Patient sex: F
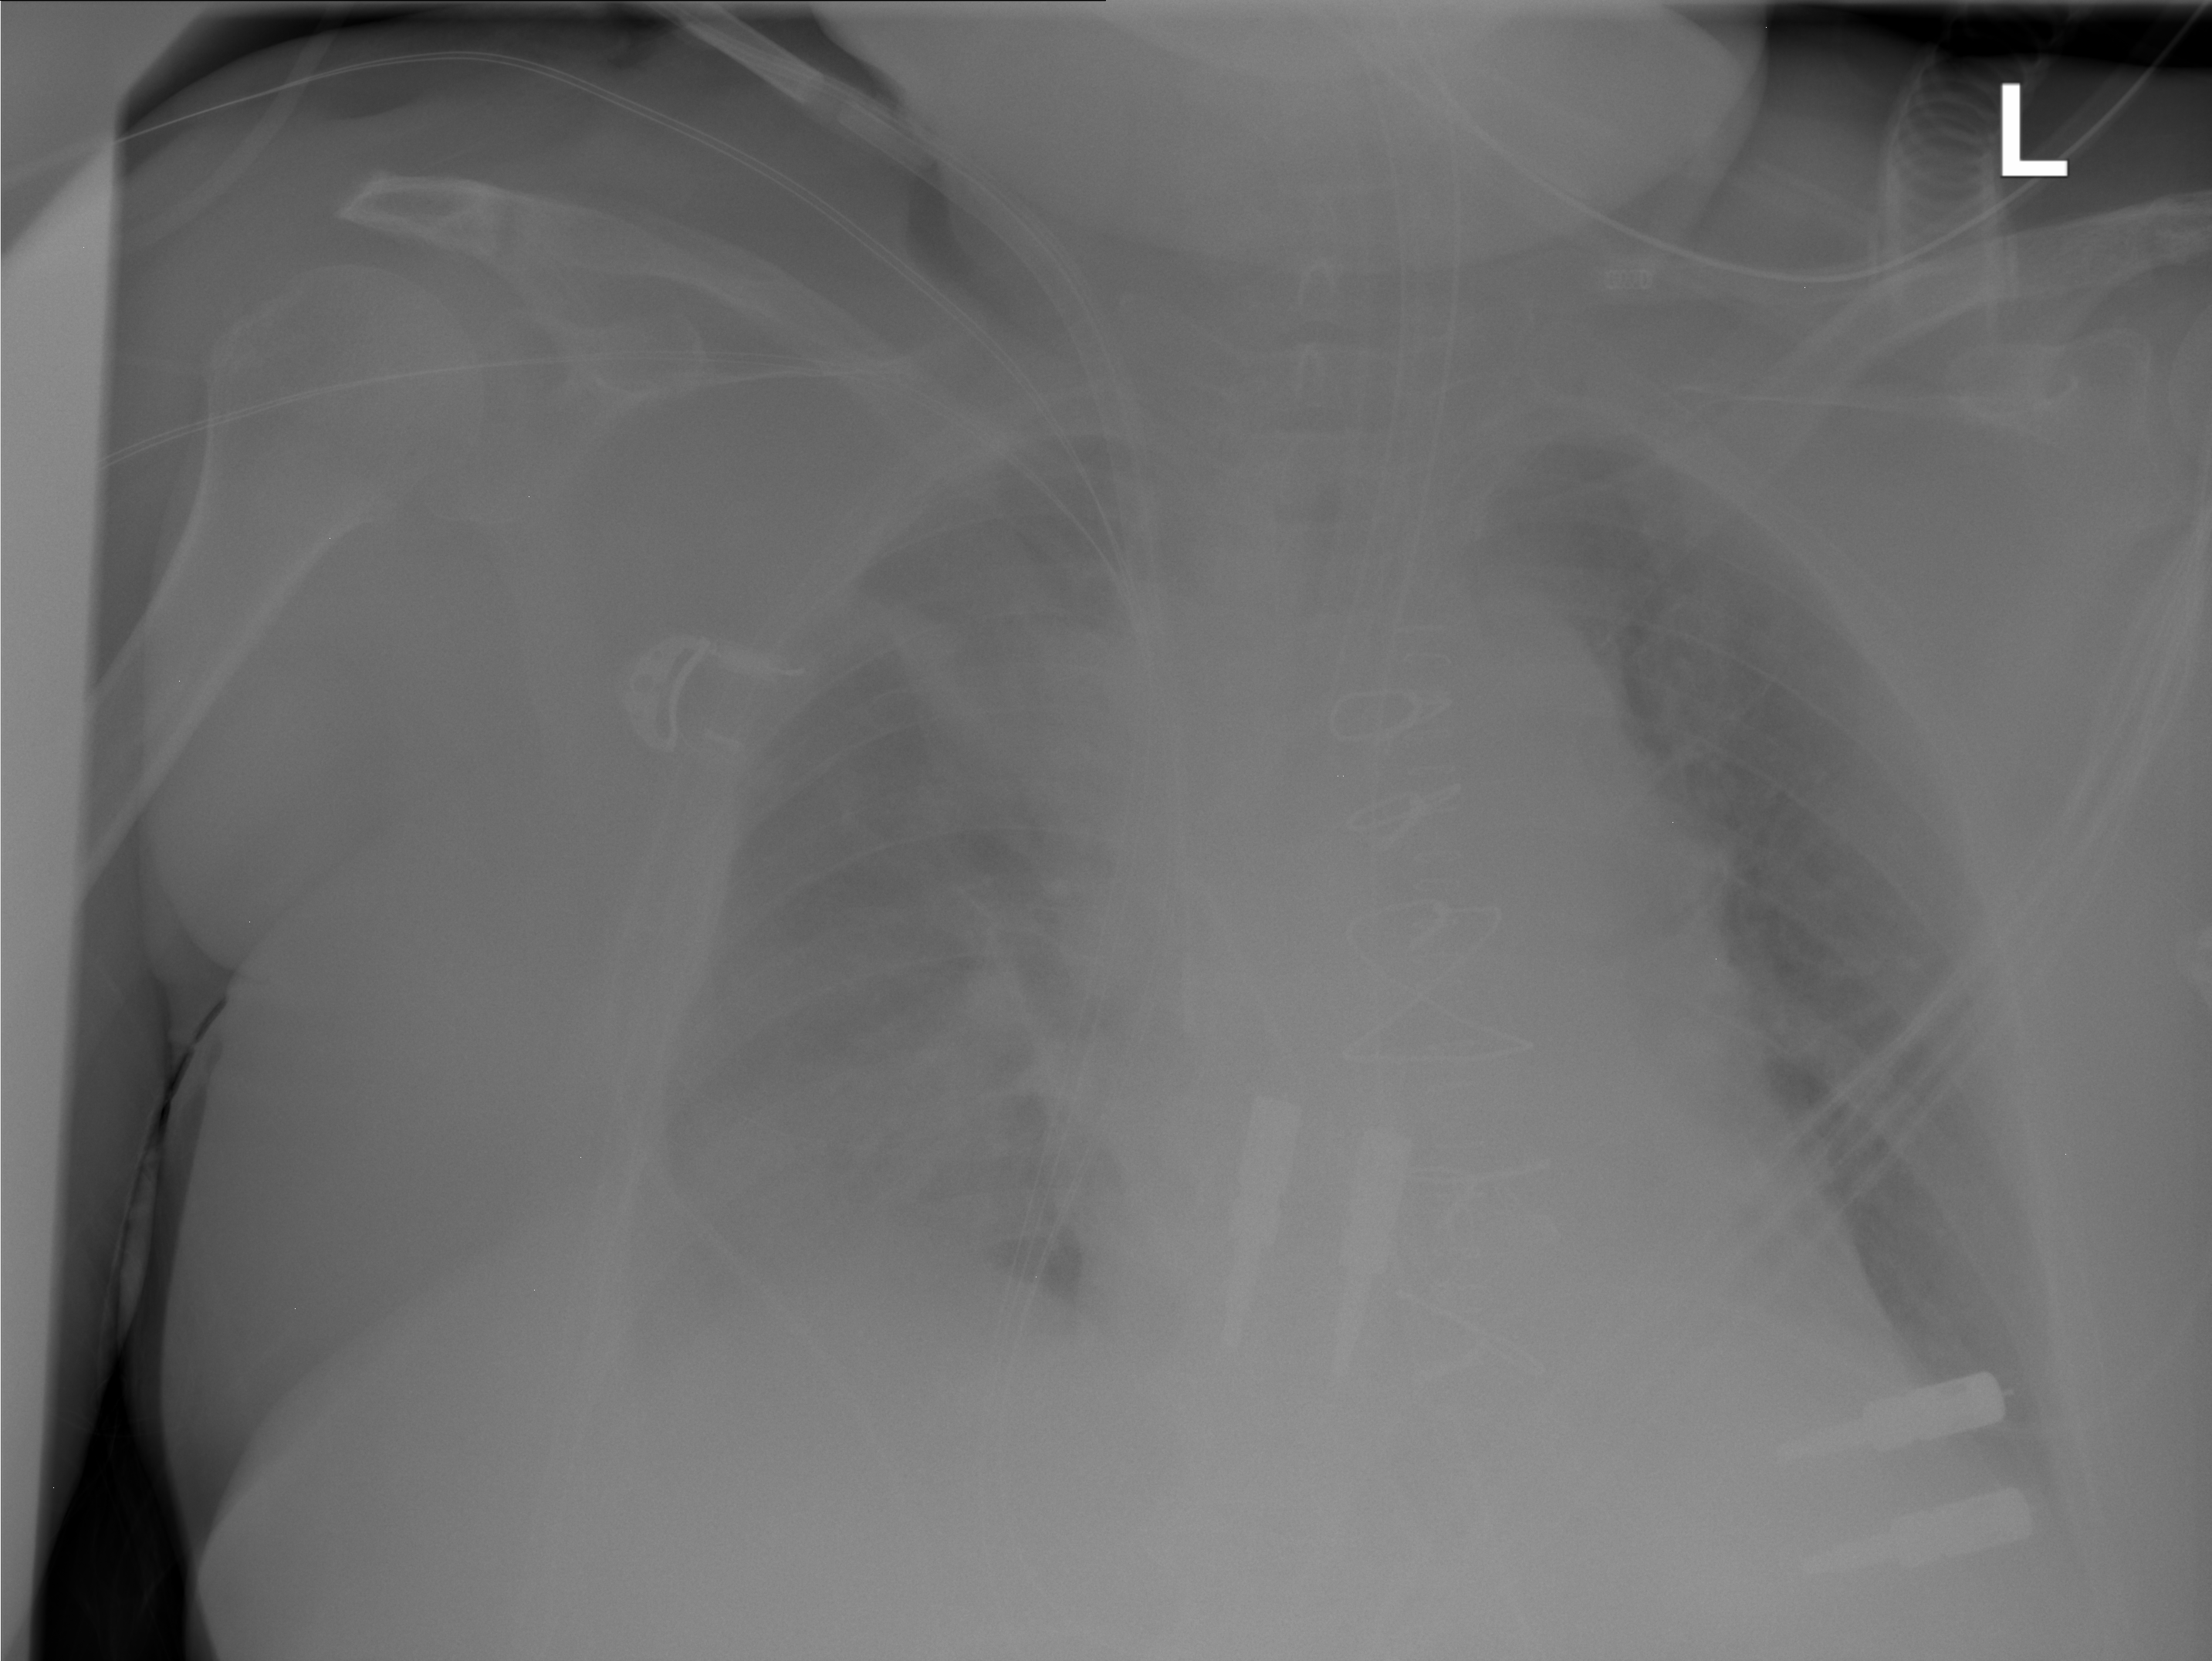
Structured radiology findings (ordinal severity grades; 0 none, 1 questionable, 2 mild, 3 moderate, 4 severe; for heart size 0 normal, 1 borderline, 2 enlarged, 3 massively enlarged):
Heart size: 2
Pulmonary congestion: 2
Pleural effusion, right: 2
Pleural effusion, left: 2
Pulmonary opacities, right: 2
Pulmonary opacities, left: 0
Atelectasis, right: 2
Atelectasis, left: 2